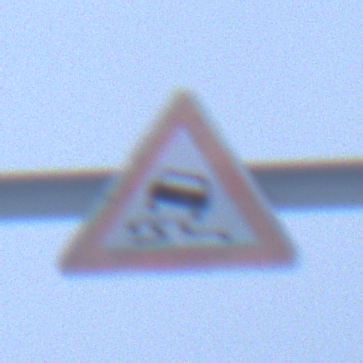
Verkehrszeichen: SchleuderOderRutschgefahr
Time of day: Midday
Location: Outdoor (Nature)
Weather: Overcast
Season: Winter
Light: Natural